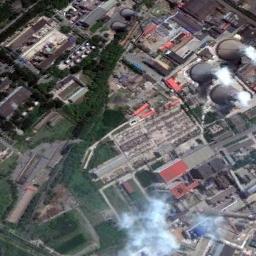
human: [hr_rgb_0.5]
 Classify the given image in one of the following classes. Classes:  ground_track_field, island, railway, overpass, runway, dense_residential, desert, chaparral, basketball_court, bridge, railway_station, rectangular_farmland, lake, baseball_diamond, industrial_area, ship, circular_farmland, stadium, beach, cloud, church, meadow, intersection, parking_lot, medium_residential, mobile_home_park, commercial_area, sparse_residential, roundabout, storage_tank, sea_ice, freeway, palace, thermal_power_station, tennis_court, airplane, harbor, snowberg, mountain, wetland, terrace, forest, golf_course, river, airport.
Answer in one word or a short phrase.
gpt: thermal_power_station